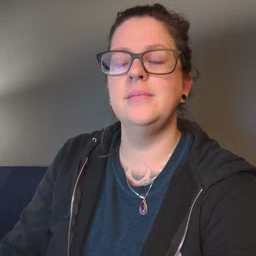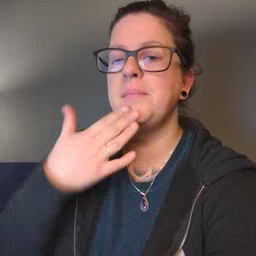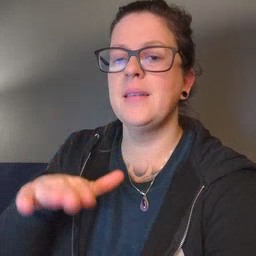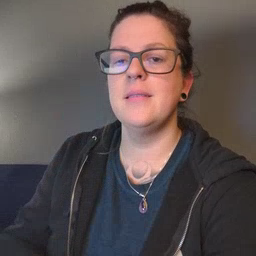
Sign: bad